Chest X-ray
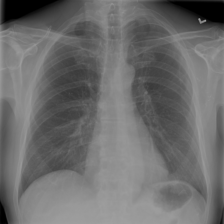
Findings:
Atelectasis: negative
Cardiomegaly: negative
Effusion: negative
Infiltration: positive
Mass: negative
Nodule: negative
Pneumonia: negative
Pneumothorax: negative
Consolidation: negative
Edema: negative
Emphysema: negative
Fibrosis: negative
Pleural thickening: negative
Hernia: negative